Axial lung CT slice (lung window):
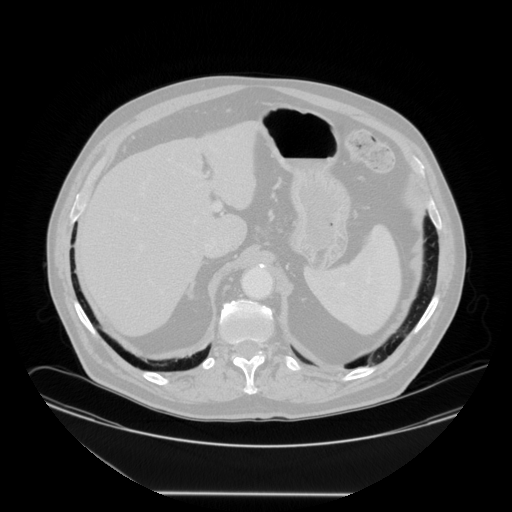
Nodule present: no